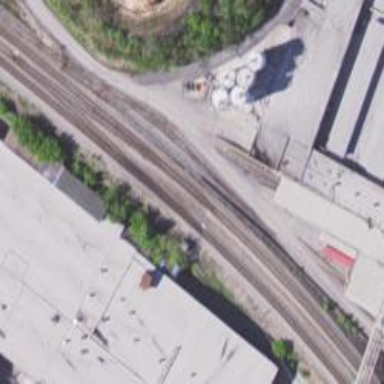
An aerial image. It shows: Railway siding with rails.